Field crop: maize
Growth stage: 2
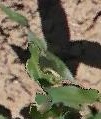
Species: maize